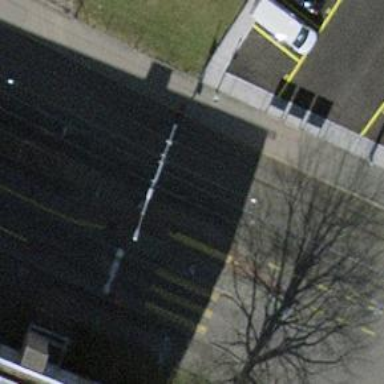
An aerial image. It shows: Tram crossing on the railway.